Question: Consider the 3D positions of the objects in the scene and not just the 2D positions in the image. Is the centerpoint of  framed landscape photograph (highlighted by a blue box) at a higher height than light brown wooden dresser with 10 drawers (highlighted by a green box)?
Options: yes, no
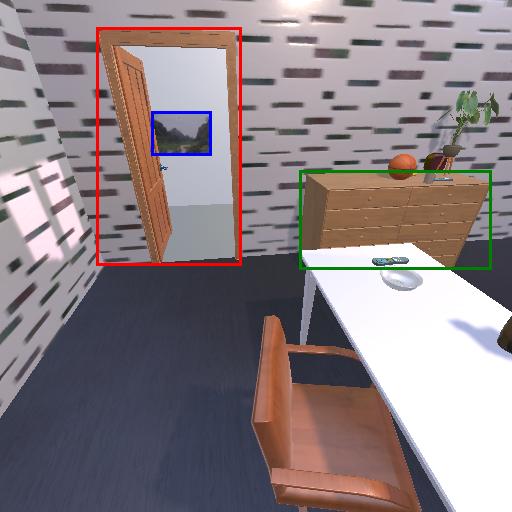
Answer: yes